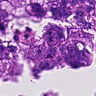
Metastatic tissue present: yes